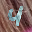
Label: 4